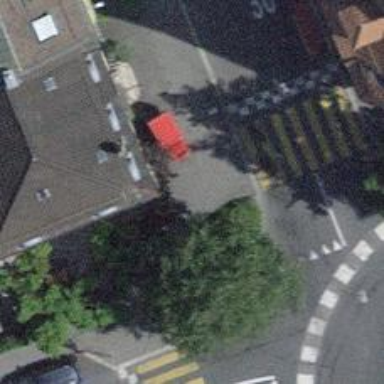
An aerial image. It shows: Sidewalk along the footway.